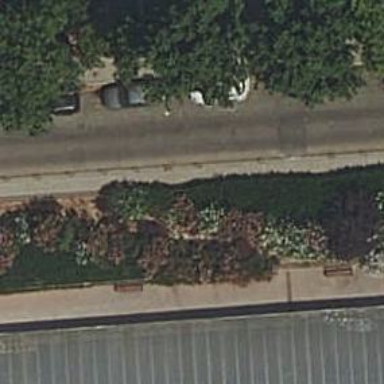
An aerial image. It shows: Garden with kerb barrier.